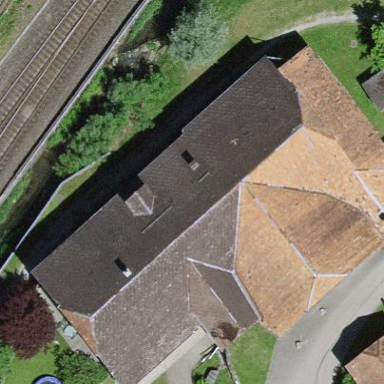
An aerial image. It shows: Farm building.